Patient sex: F
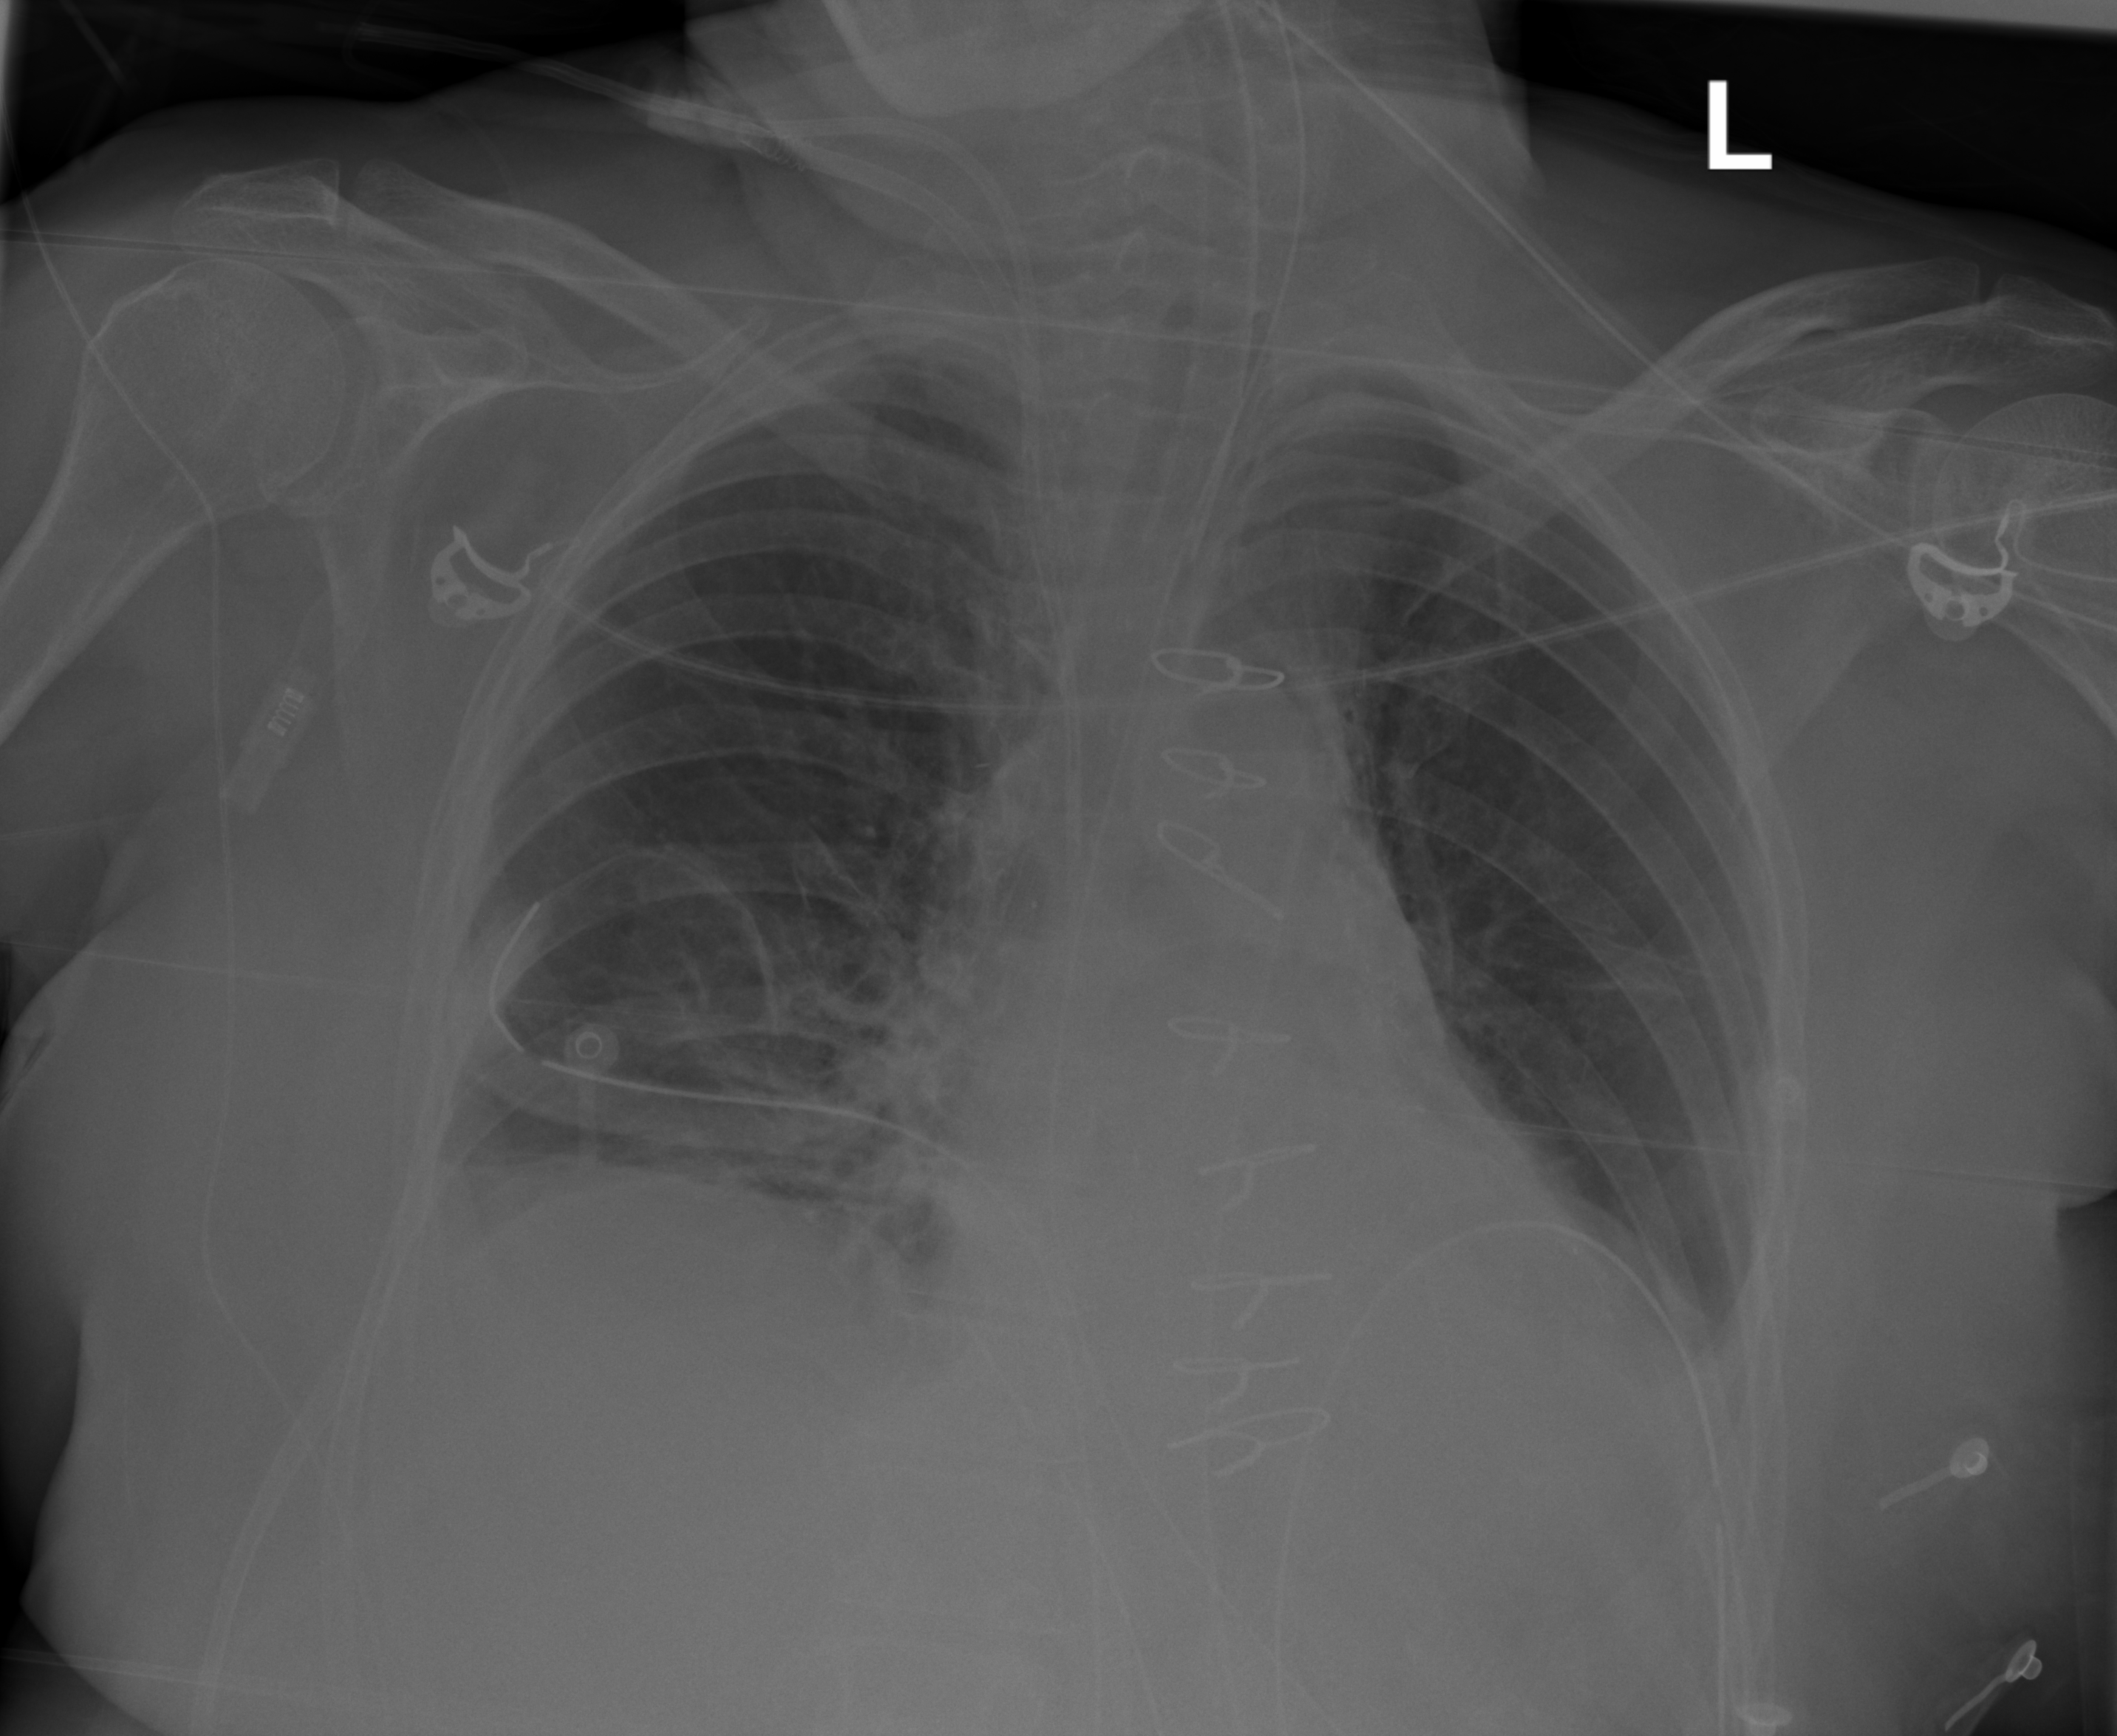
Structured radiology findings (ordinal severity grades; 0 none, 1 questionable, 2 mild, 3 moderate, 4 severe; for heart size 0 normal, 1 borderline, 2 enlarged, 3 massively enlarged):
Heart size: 0
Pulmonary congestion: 0
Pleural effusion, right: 1
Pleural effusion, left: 1
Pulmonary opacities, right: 0
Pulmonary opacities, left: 0
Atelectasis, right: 2
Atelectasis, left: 1